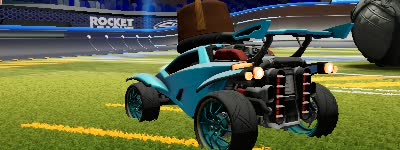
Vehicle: octane